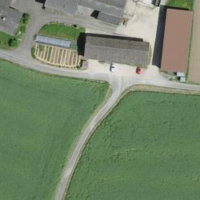
EUNIS habitat code: 55
Species observed at this site:
Silene latifolia